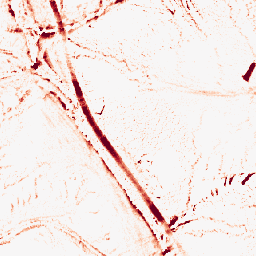
Category: morphological
Decomposition family: morphological
Decomposition parameters: operation: opening
size: 5
Upsampling method: nearest
Upsampling parameters: scale: 4
Upsampling scale: 4